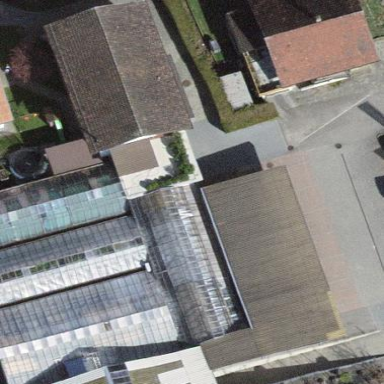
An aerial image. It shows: Greenhouse.